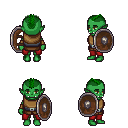
a pixel art fantasy rpg character, female body template, orc, green skin, leather chest armor, red pants, green short mohawk hairstyle, cloth bracers, shield, four views (front, back, left, right), 2x2 character sprite sheet, small pixel art, hard edges, no anti-aliasing